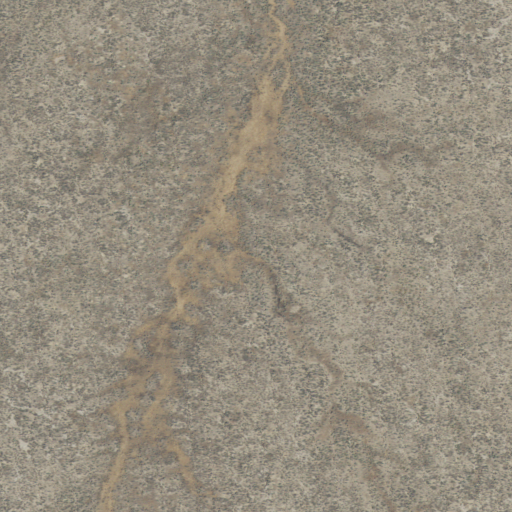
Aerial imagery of mountain in Oregon named The Tongue containing shrub and grassland